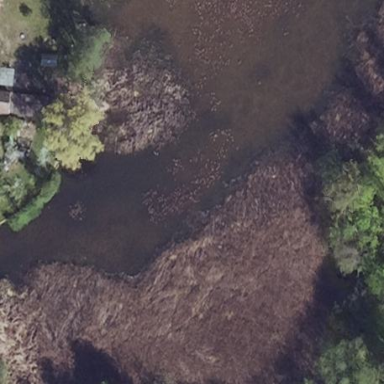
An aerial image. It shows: Wetland area dominated by reedbeds.